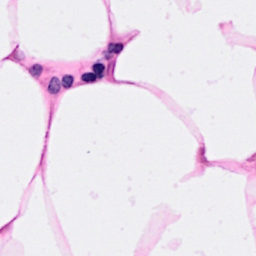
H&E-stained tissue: Breast